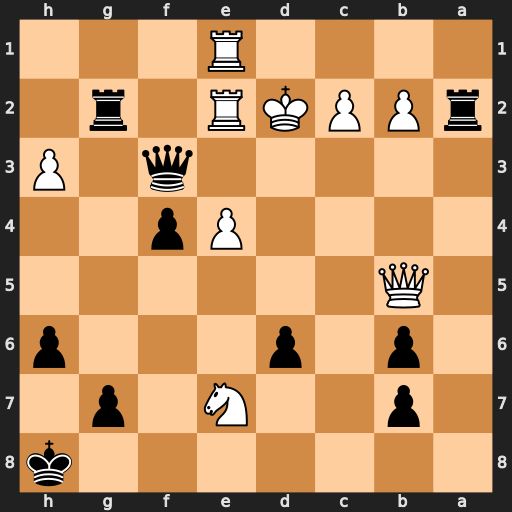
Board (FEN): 7k/1p2N1p1/1p1p3p/1Q6/4Pp2/5q1P/rPPKR1r1/4R3
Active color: b
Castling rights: -
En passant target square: -
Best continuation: Qe3+ Kd1 Ra1#